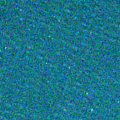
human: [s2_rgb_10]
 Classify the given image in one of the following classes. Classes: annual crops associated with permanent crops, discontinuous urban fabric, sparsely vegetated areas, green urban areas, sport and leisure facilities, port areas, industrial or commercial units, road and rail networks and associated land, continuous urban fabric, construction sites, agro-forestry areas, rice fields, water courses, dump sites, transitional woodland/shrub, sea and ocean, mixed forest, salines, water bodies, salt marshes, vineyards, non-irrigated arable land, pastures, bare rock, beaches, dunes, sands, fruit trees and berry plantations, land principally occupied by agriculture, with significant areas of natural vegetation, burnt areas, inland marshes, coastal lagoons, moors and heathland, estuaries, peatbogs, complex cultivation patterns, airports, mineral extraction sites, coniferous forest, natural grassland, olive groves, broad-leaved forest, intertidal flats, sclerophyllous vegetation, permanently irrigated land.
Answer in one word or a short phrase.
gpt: sea and ocean